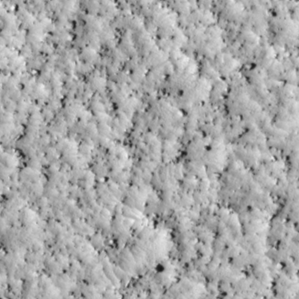
Label: non_frost